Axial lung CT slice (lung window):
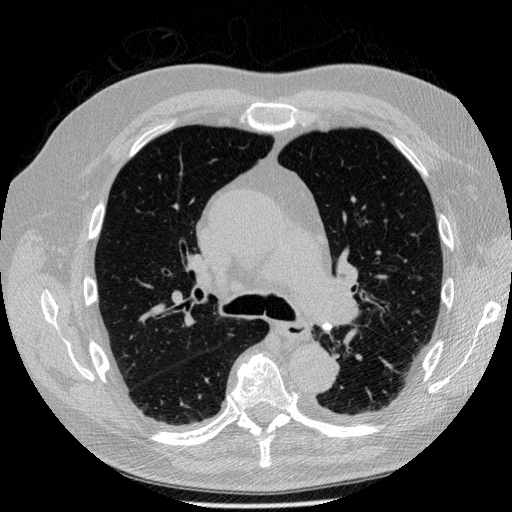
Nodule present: no